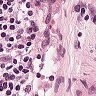
Metastatic tissue present: no